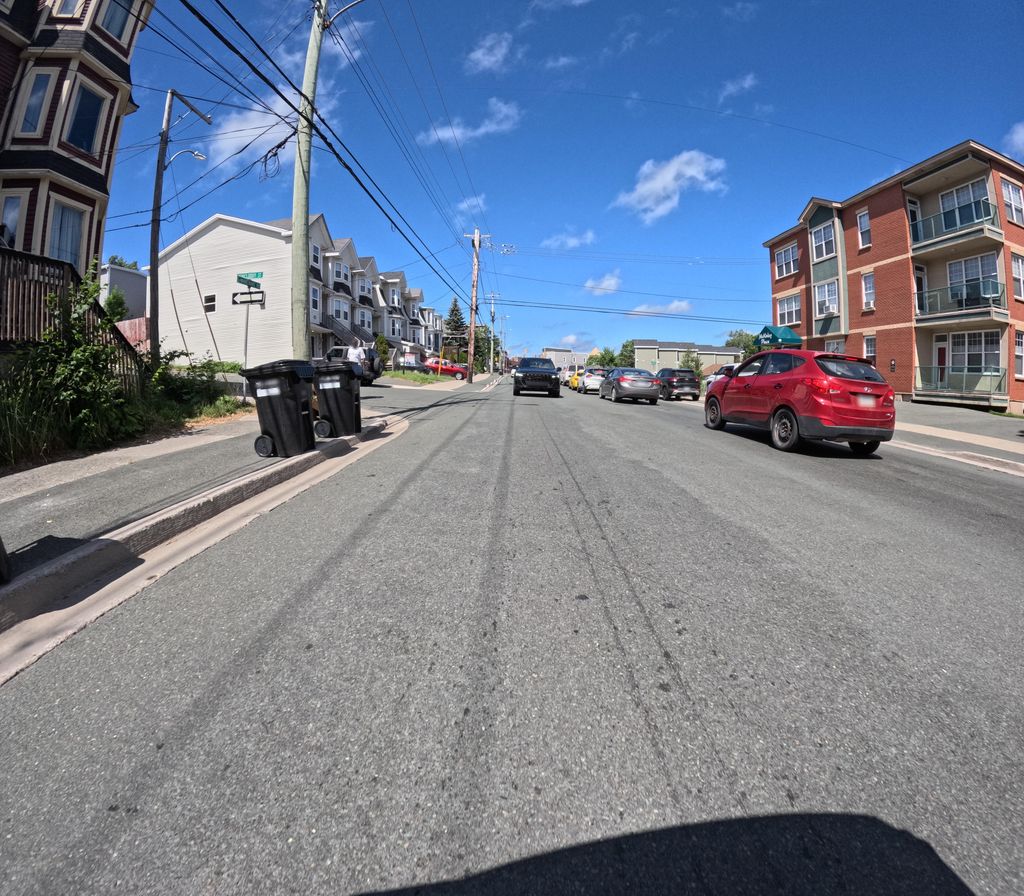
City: st_johns